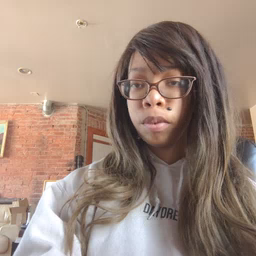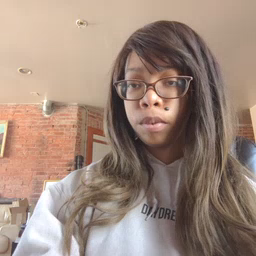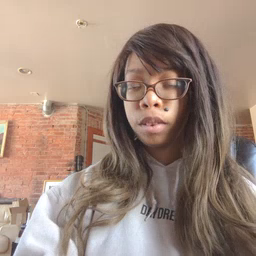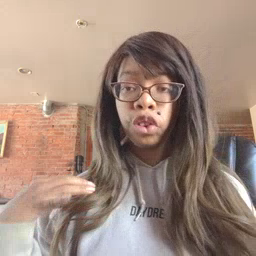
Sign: shirt